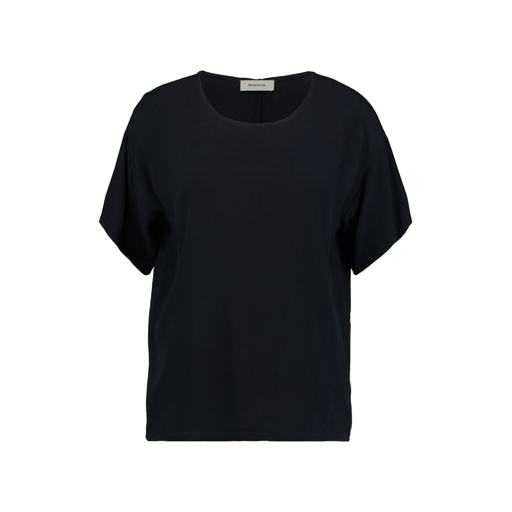
black short-sleeved blouse, black short-sleeved top, short-sleeve top only macy, white background